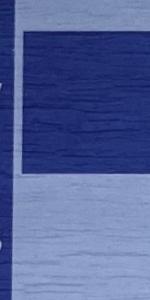
Label: Empty